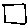
Label: square